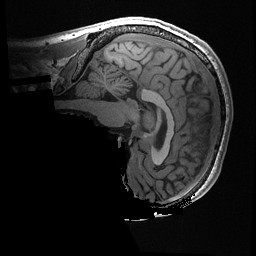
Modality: T1w
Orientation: sagittal
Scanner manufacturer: ge
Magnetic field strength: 3 T
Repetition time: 0.008164 s
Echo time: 0.003184 s